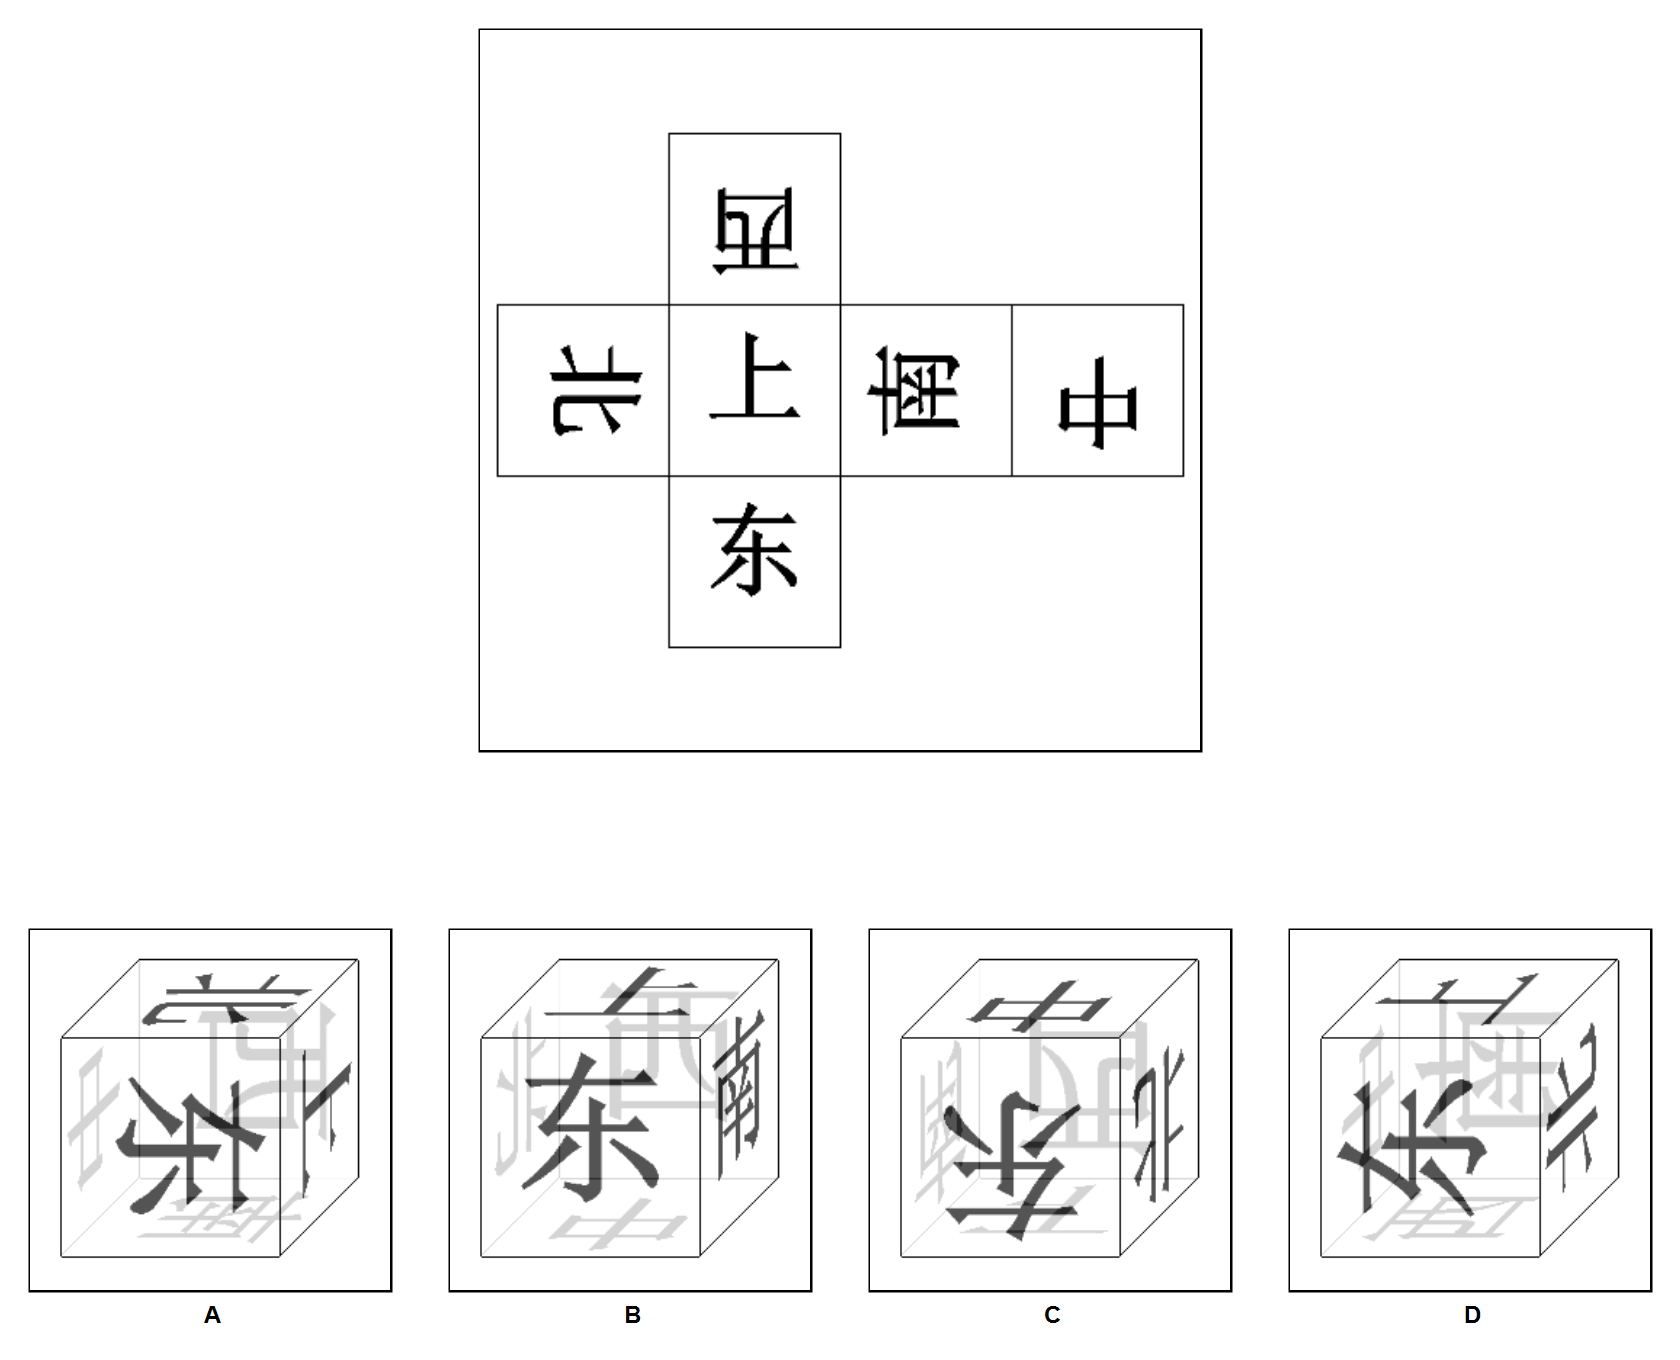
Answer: D